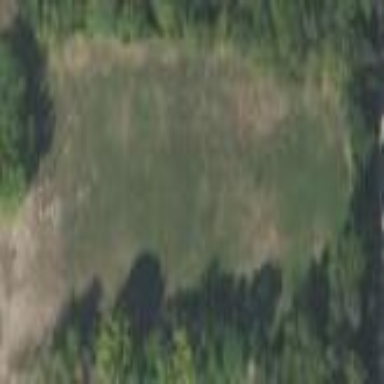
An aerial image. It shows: Grassy plot in green zone.